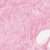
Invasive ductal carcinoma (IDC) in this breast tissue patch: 0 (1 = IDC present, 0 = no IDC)